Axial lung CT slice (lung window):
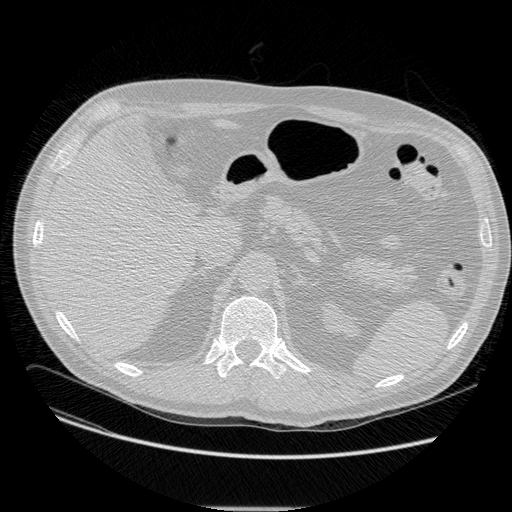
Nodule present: no